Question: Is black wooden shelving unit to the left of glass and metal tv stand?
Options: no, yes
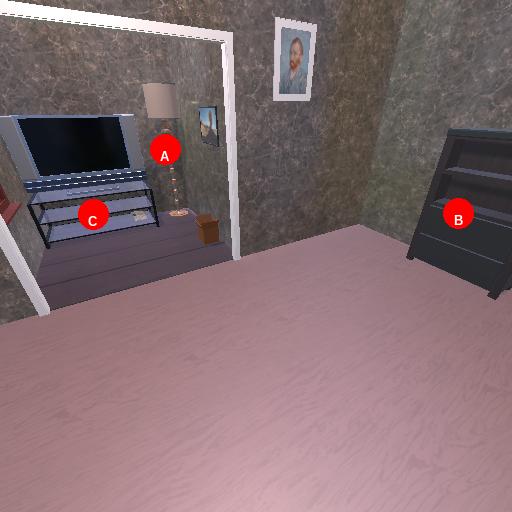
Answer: no